Question:
My custom dialog looks incorrect. Android cuts my buttons.
I use next layout to display this dialog:
'''
<?xml version="1.0" encoding="utf-8"?>
<LinearLayout
xmlns:android="http://schemas.android.com/apk/res/android"
android:layout_width="wrap_content"
android:layout_height="wrap_content"
android:minWidth="280dp"
android:orientation="vertical"
android:padding="10dp">
<FrameLayout
android:layout_width="fill_parent"
android:layout_height="wrap_content"
android:background="@drawable/dialog_top"
android:padding="0dp" >
<TextView
android:id="@+id/title"
android:layout_width="fill_parent"
android:layout_height="wrap_content"
android:layout_gravity="center"
android:layout_margin="5dp"
android:ellipsize="end"
android:gravity="center"
android:maxLines="1"
android:text="Title"
android:textAppearance="?android:attr/textAppearanceLarge"
android:textColor="@android:color/white" />
</FrameLayout>
<FrameLayout
android:layout_width="fill_parent"
android:layout_height="fill_parent"
android:layout_marginTop="-2dp"
android:background="@drawable/dialog_bottom"
android:padding="0dp" >
<LinearLayout
xmlns:android="http://schemas.android.com/apk/res/android"
android:layout_width="match_parent"
android:layout_height="wrap_content"
android:gravity="center"
android:orientation="vertical">
<TextView
android:layout_width="wrap_content"
android:layout_height="wrap_content"
android:layout_alignParentLeft="true"
android:layout_alignParentTop="true"
android:layout_marginBottom="10dp"
android:text="Do you really want to close program?" />
<LinearLayout
android:layout_width="wrap_content"
android:layout_height="wrap_content" >
<Button
android:id="@+id/yes"
android:layout_width="wrap_content"
android:layout_height="wrap_content"
android:layout_marginRight="10dp"
android:background="@drawable/btn_orange_normal"
android:minWidth="100dp"
android:text="@string/yes" />
<Button
android:id="@+id/no"
android:layout_width="wrap_content"
android:layout_height="wrap_content"
android:layout_marginLeft="10dp"
android:background="@drawable/btn_lightgray_normal"
android:minWidth="100dp"
android:text="@string/no" />
</LinearLayout>
</LinearLayout>
</FrameLayout>
'''
To display my custom dialog I use next code:
'''
public CustomxDialog(Context context)
{
super(context, R.style.My_Dialog);
root = (LinearLayout) LayoutInflater.from(context).inflate(R.layout.dialog, null);
title = (TextView) root.findViewById(R.id.title);
super.setContentView(root);
}
'''
and R.style.My_Dialog is
'''
<style name="My.Dialog" parent="android:style/Theme.Dialog">
<item name="android:textColor">@color/text_default</item>
<item name="android:windowBackground">@android:color/transparent</item>
<item name="android:windowNoTitle">true</item>
</style>
'''
In layout editor all looklikes normal. Why Android shows incorrect my dialog?
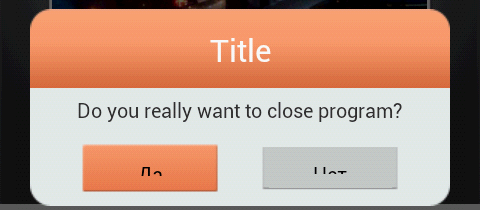
Answer: Set a 'layout_height' for the buttons:
'''
<Button
android:id="@+id/yes"
android:layout_width="wrap_content"
android:layout_height="50dp"
android:layout_marginRight="10dp"
android:background="@drawable/btn_orange_normal"
android:minWidth="100dp"
android:text="@string/yes" />
<Button
android:id="@+id/no"
android:layout_width="wrap_content"
android:layout_height="50dp"
android:layout_marginLeft="10dp"
android:background="@drawable/btn_lightgray_normal"
android:minWidth="100dp"
android:text="@string/no" />
'''
'50dp' may be too large/small, play with the values until it's right.